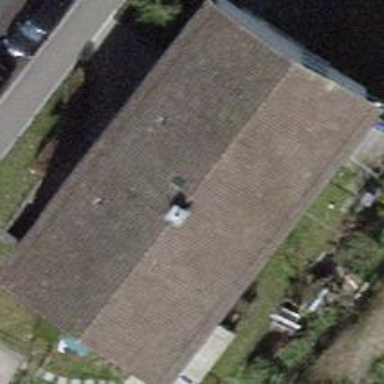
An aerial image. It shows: Apartment building with pitched roof.